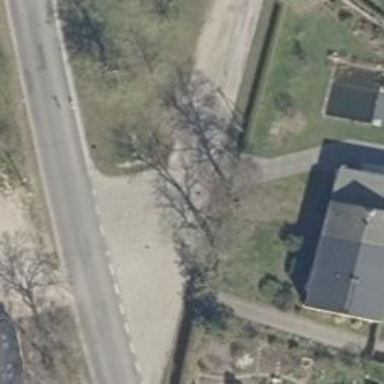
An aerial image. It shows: Residential road.